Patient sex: F
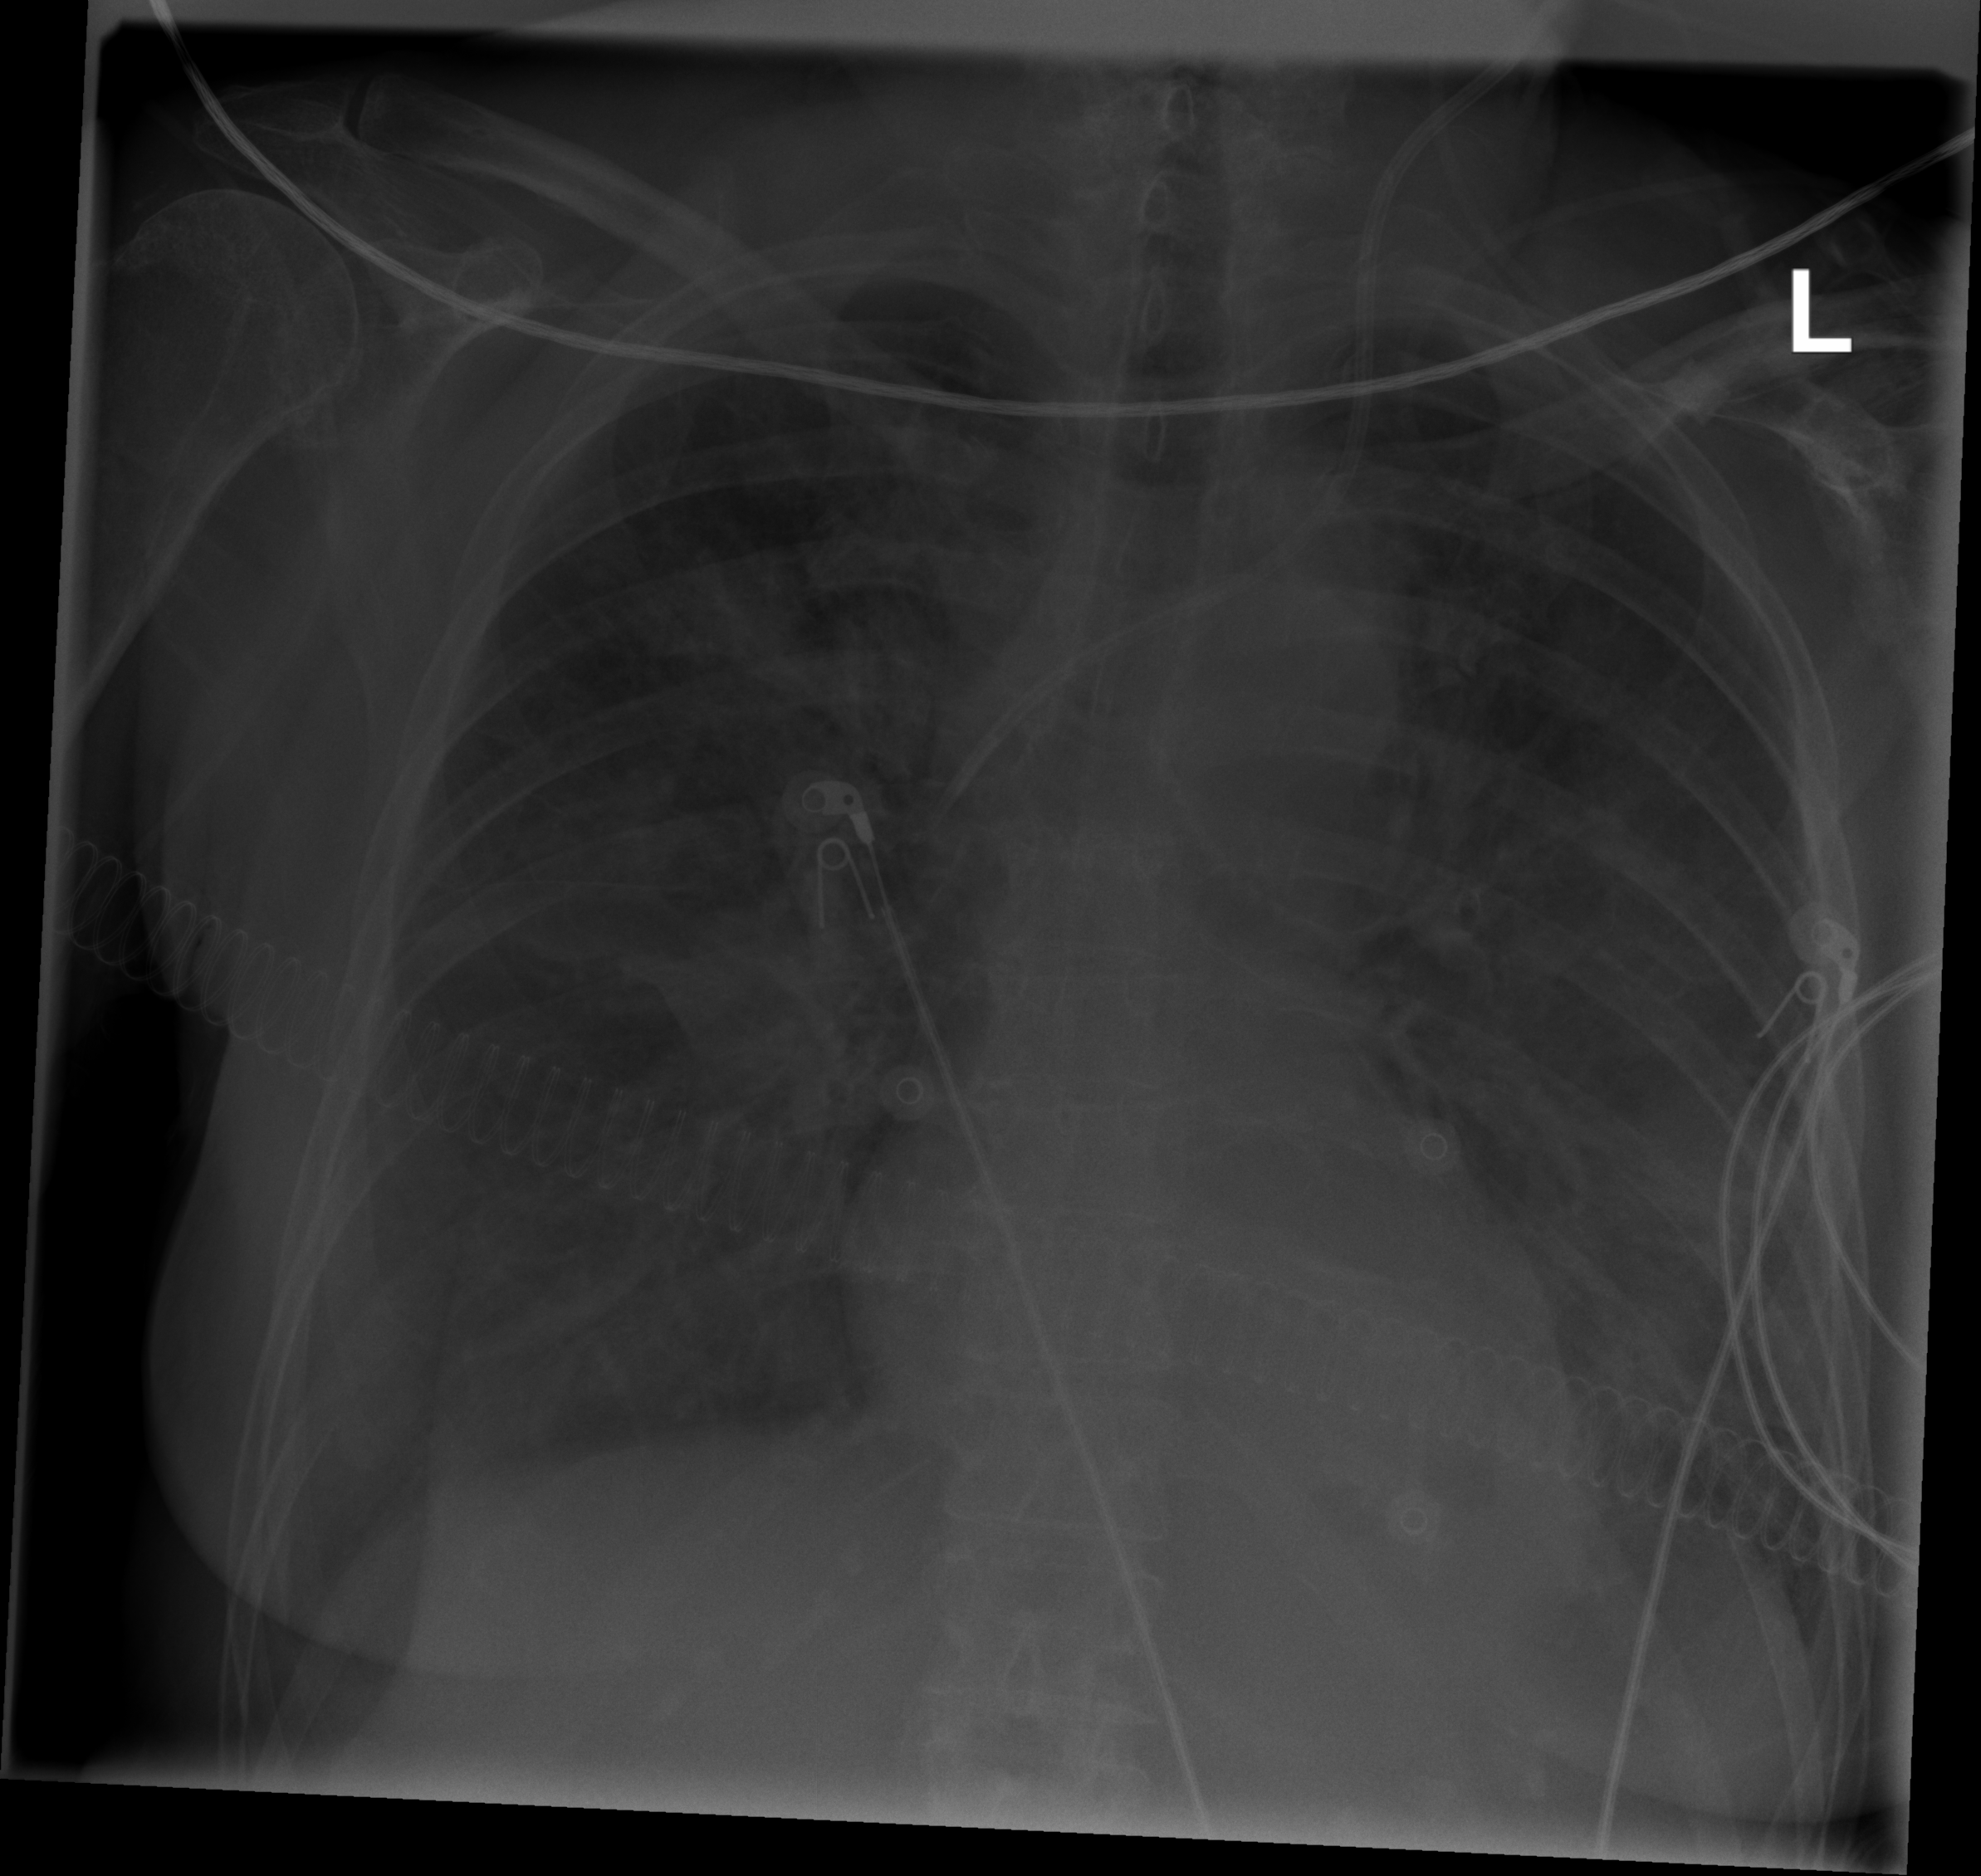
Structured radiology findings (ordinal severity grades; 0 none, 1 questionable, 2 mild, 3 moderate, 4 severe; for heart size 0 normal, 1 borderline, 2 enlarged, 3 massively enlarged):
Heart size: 0
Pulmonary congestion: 0
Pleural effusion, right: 1
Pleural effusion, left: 1
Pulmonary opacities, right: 3
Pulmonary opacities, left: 3
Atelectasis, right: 0
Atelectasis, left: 0